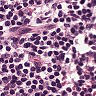
Metastatic tissue present: no